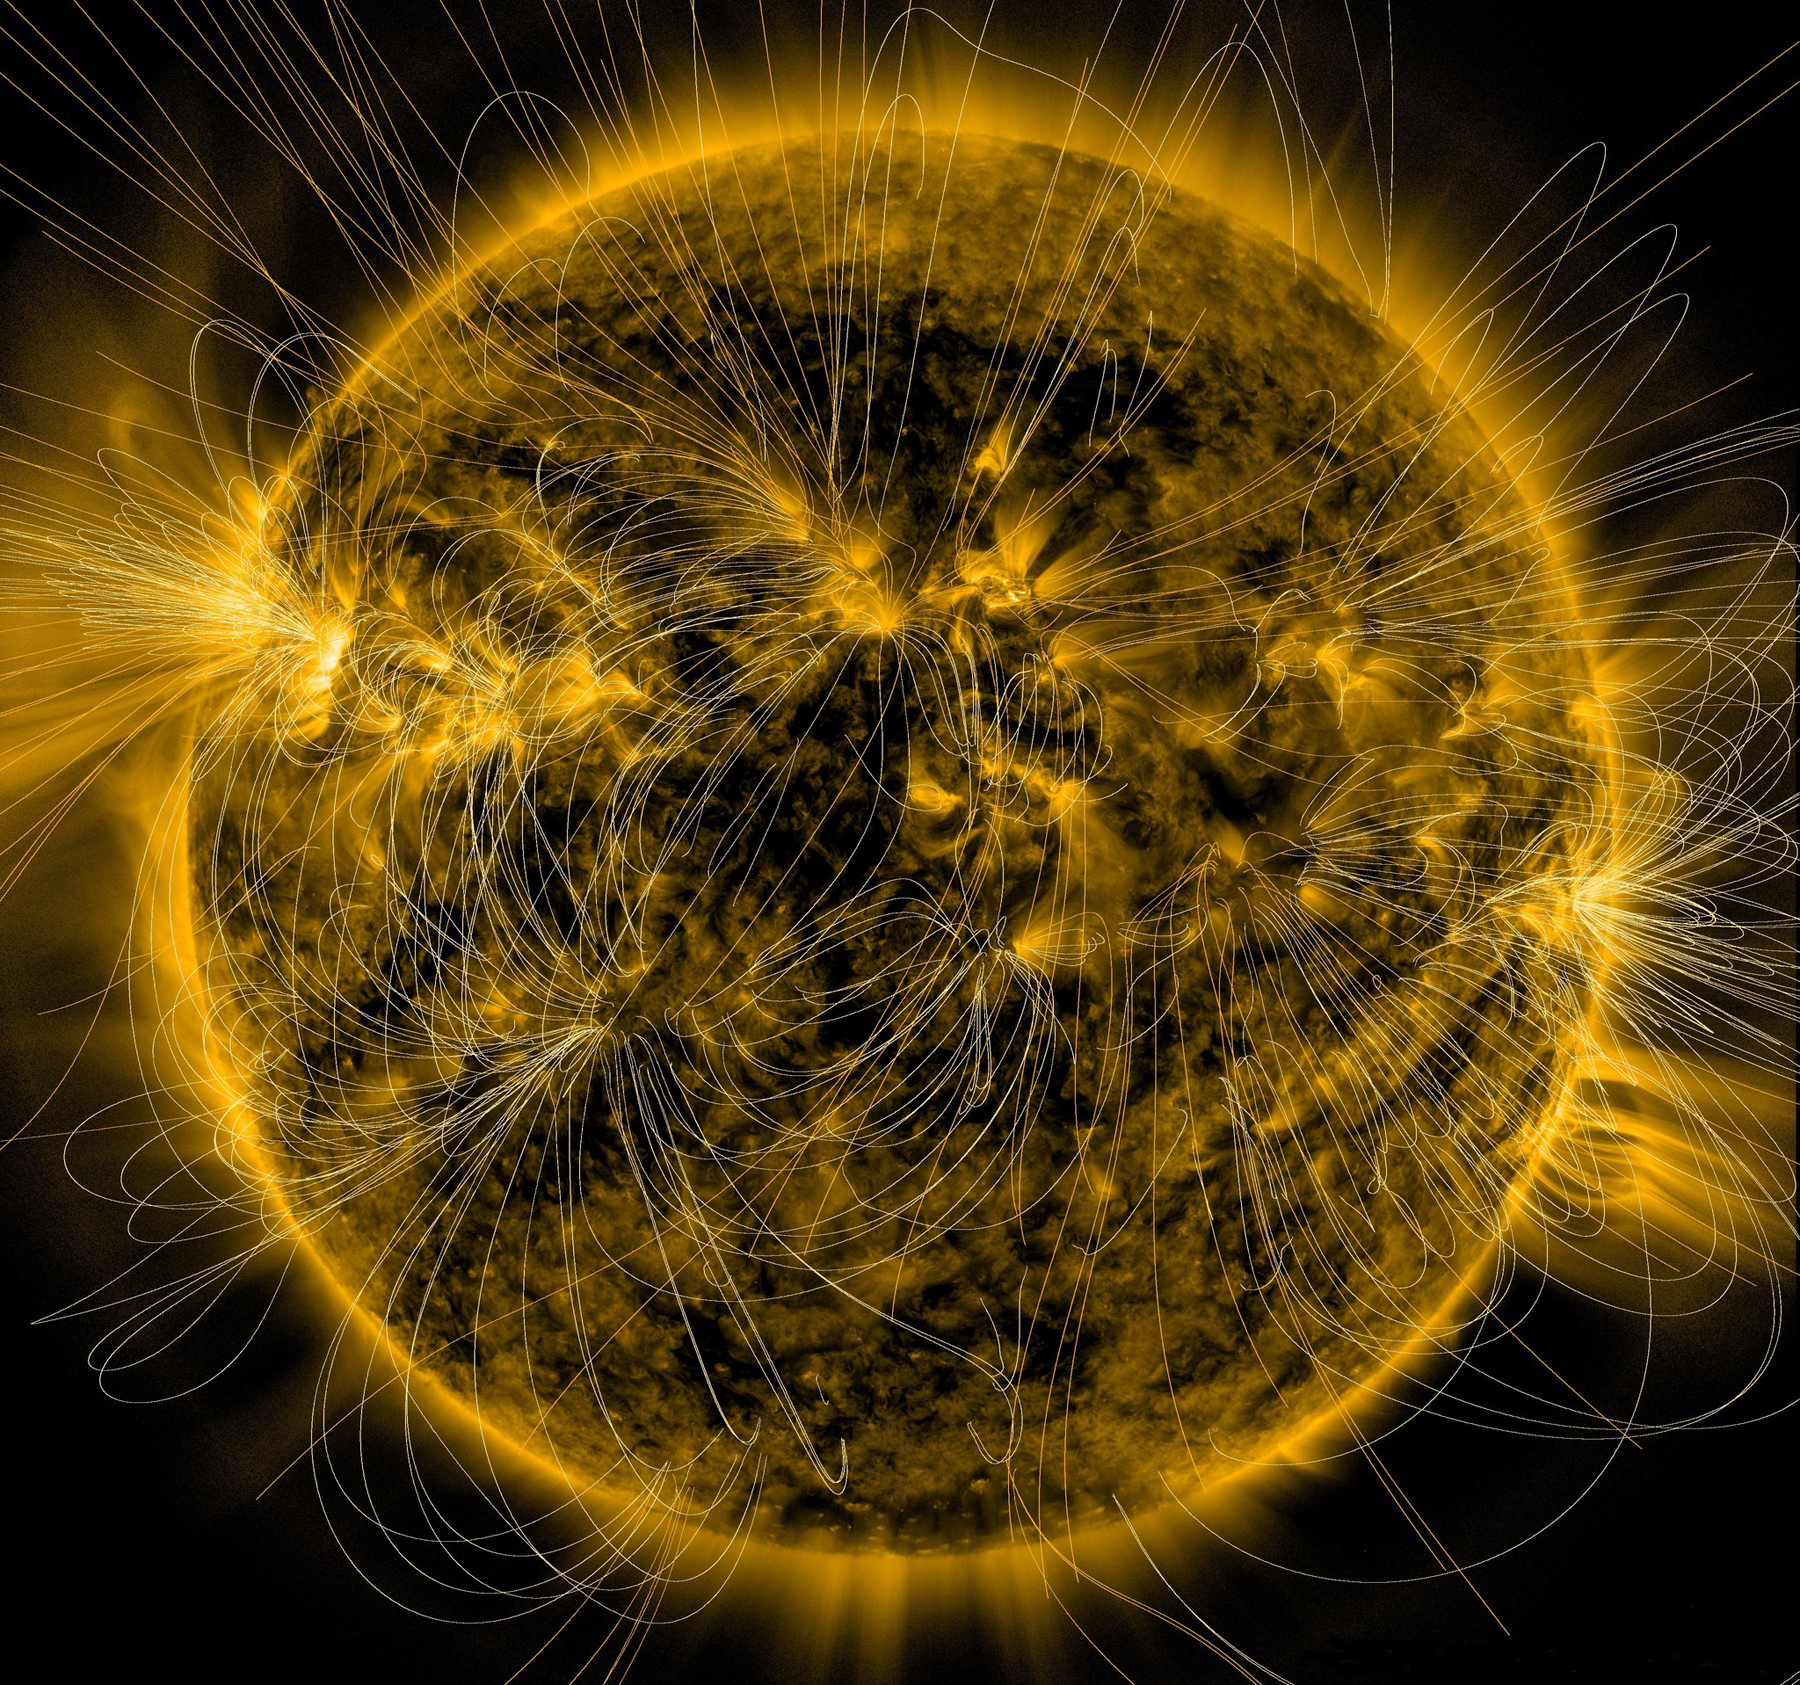
Picturing the Sun’s Magnetic Field Picturing the Sun’s Magnetic Field